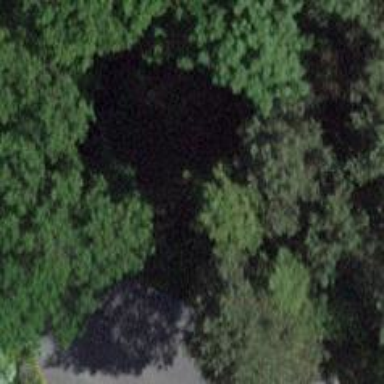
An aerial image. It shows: There is tunnel.